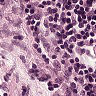
Metastatic tissue present: no